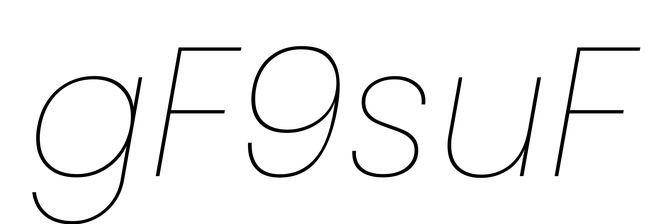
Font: Poppins-ThinItalic